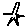
Label: star